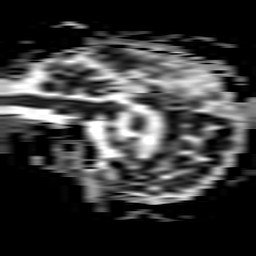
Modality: ADC
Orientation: sagittal
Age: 68
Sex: male
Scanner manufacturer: philips
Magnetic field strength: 3 T
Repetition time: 3.082 s
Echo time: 0.076 s